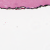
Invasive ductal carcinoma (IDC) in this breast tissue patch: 0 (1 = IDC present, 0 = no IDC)